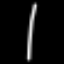
Label: line